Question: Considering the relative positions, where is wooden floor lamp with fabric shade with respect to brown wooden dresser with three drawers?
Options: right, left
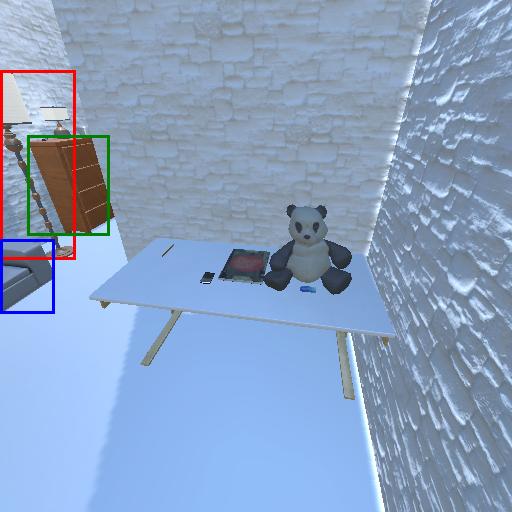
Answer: right